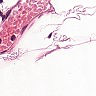
Metastatic tissue present: no